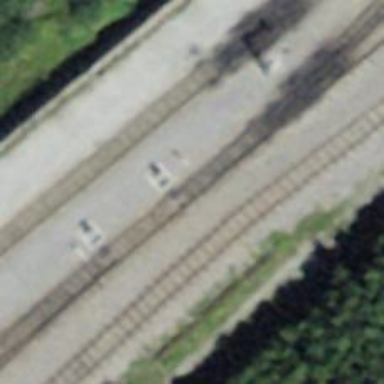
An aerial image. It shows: Preserved narrow-gauge railway.